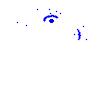
Particle: proton